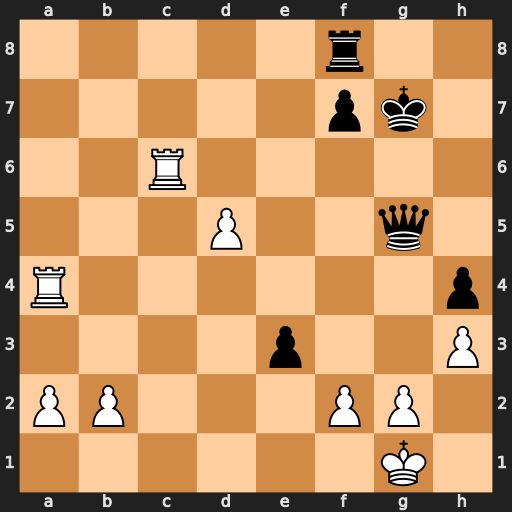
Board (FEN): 5r2/5pk1/2R5/3P2q1/R6p/4p2P/PP3PP1/6K1
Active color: w
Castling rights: -
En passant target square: -
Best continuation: Rg4 Qxg4 hxg4 e2 Rc1